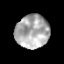
Tissue: prostate
Cell type: T cells
Senescence score: 0.3344
Nuclear area (px): 1094
Mean DAPI intensity: 173.303